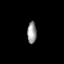
Tissue: prostate
Cell type: T cells
Senescence score: 0.7215
Nuclear area (px): 196
Mean DAPI intensity: 151.995